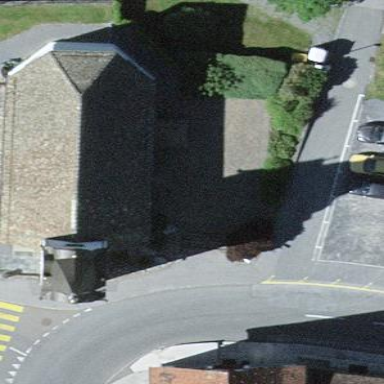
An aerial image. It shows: Historic church building serving as place of worship.